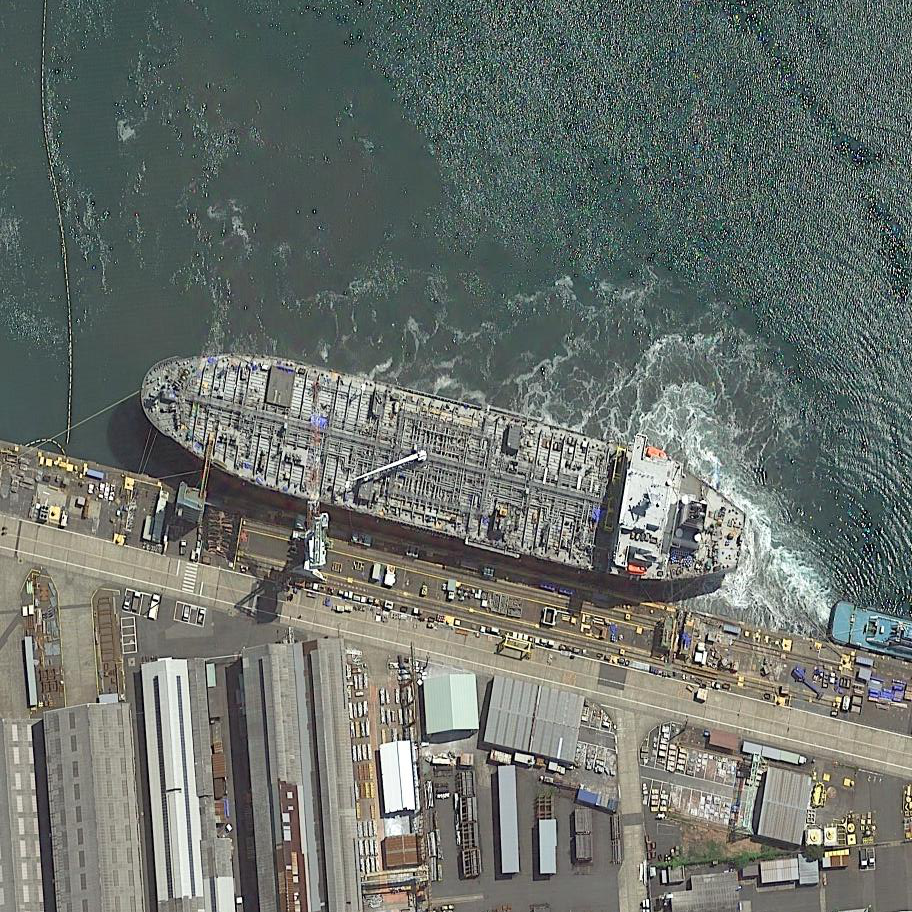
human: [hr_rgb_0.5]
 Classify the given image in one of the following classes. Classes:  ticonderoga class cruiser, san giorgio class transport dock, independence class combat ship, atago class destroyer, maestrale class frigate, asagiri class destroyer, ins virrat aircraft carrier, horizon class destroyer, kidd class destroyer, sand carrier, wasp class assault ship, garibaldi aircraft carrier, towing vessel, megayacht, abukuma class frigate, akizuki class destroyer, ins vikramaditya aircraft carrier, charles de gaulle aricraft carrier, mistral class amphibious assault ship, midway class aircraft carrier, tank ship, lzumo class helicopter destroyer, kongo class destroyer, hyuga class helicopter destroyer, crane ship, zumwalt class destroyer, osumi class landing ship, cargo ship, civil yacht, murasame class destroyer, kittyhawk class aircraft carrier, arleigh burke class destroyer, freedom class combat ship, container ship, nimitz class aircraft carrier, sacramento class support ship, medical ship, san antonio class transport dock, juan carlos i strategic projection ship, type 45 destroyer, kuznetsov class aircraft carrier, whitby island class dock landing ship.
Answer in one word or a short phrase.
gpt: Tank ship